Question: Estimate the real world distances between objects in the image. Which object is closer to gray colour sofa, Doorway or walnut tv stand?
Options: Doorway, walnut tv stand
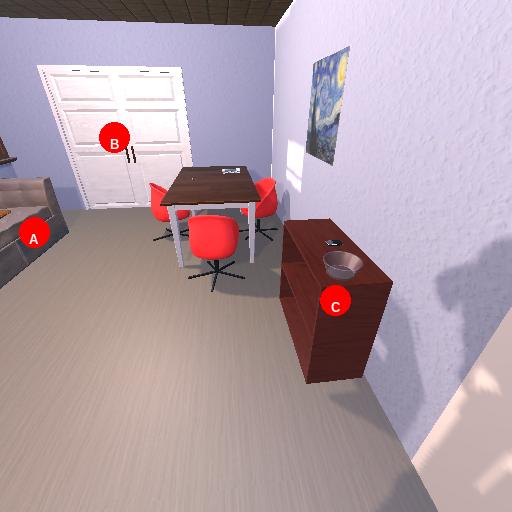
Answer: Doorway